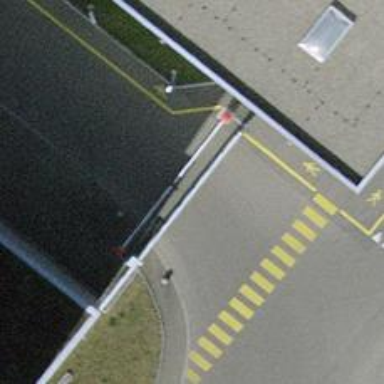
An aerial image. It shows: Gate.